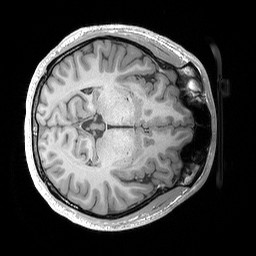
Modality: T1w
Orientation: axial
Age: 24